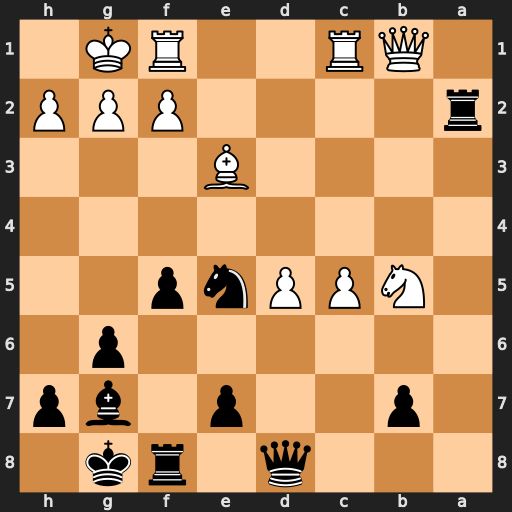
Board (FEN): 3q1rk1/1p2p1bp/6p1/1NPPnp2/8/4B3/r4PPP/1QR2RK1
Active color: b
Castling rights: -
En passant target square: -
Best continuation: Rb2 Qxb2 Nf3+ gxf3 Bxb2